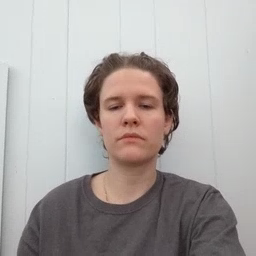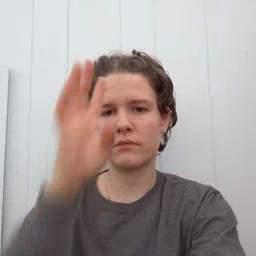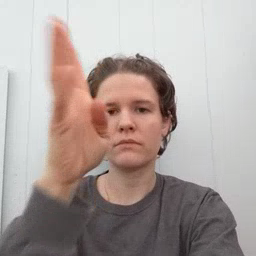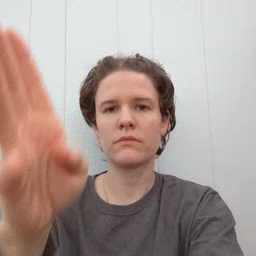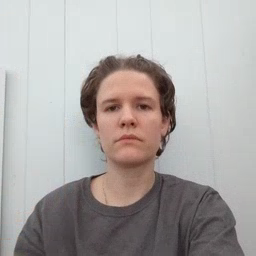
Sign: pretend